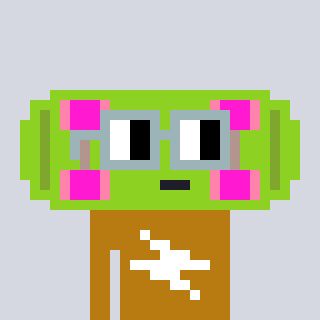
a pixel art character with square dark gray glasses, a skateboard-shaped head and a gold-colored body on a cool background